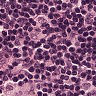
Metastatic tissue present: no